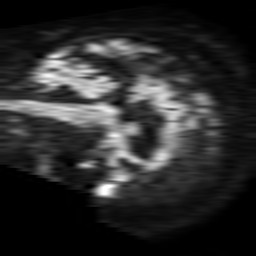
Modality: TRACE
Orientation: sagittal
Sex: male
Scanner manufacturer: philips
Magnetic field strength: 1.5 T
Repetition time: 3.4 s
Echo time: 0.06922 s